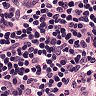
Metastatic tissue present: no